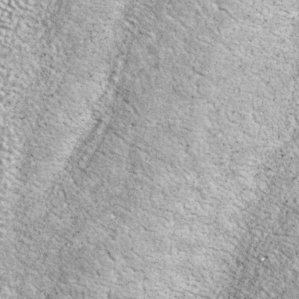
Label: non_frost